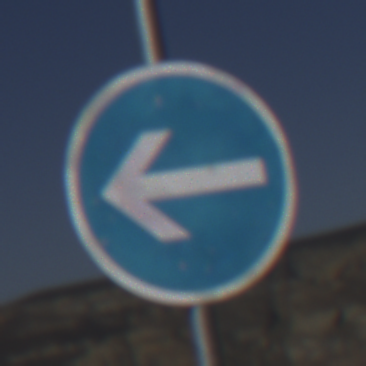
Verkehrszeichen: VorgeschriebeneFahrtrichtungHierLinks
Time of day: MorningAfternoon
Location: Outdoor (Nature)
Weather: Clear
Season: NotSpecified
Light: Natural